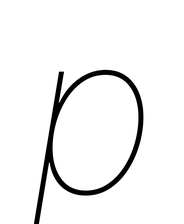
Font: Inter-Italic_Thin_Italic